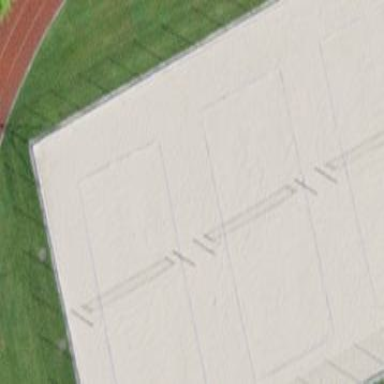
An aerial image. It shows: Sandy pitch for beach volleyball.